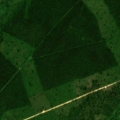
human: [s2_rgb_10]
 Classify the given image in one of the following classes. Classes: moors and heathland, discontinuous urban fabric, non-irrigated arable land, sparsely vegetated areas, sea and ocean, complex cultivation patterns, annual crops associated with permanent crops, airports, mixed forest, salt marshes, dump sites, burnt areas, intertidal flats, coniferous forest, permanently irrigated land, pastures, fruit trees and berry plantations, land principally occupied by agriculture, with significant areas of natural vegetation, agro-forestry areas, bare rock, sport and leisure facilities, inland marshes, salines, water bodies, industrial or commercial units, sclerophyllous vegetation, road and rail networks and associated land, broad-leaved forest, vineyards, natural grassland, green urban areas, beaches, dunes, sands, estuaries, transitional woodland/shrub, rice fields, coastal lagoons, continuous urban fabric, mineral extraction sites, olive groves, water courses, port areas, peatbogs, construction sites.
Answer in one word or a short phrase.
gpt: coniferous forest, mixed forest, peatbogs